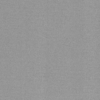
Label: dusty